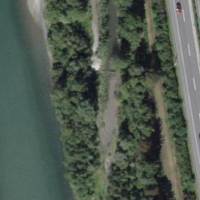
EUNIS habitat code: 57
Species observed at this site:
Tussilago farfara